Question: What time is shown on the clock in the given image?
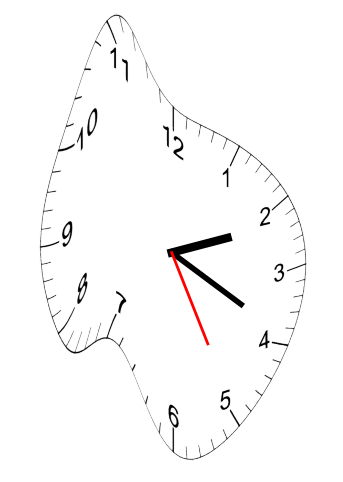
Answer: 02:19:25